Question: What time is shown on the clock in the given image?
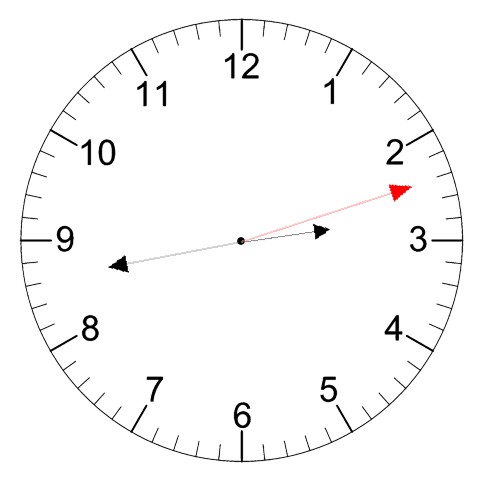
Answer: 02:43:12